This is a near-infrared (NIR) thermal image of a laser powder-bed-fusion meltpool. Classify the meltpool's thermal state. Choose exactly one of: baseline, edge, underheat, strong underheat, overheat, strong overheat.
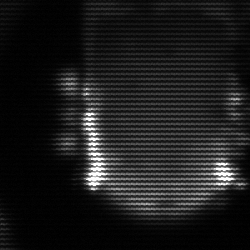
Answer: baseline